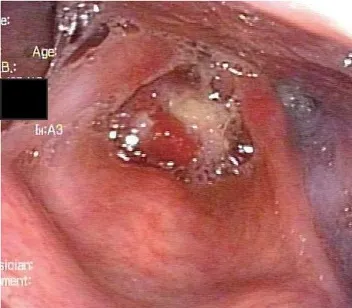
Clinical findings in case 3. (D) Postoperative laryngeal fiberoscopic view.
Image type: endoscopy (airway_endoscopy)